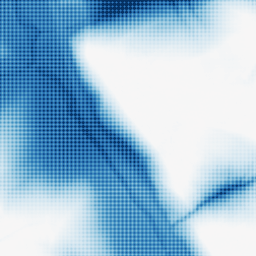
Category: morphological
Decomposition family: morphological
Decomposition parameters: operation: closing
size: 100
Upsampling method: sinc_hamming
Upsampling parameters: scale: 4
kernel_size: 4
Upsampling scale: 4